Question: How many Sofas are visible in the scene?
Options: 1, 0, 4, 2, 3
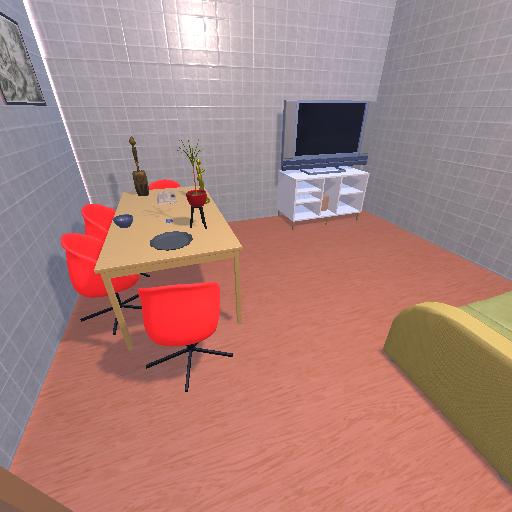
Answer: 1